Question: I am creating an application in Java in which I would like the Menu Items to be grouped like we see in many applications.
Here is an example:

Notice how a gray bar is visually separating the options.
How is this done in Java (Swing) -- can it be done?
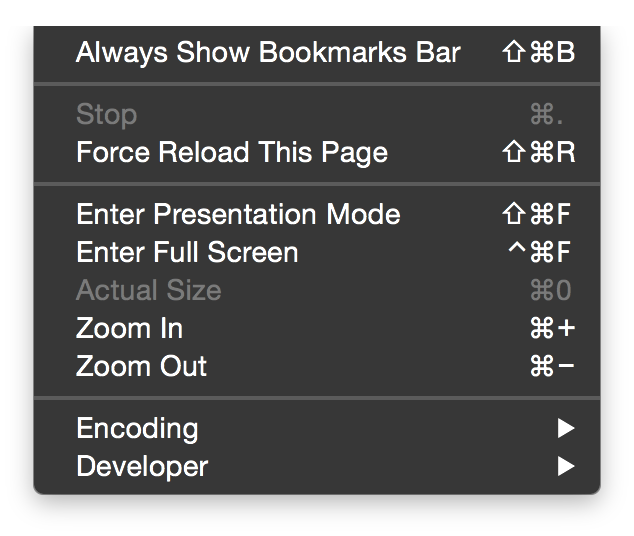
Answer: The <URL>' method that should do just what you want.
i.e.,
'''
JMenu editMenu = new JMenu("Edit");
editMenu.add(new JMenuItem("Foo"));
editMenu.add(new JMenuItem("Bar"));
editMenu.addSeparator();
editMenu.add(new JMenuItem("Baz"));
editMenu.add(new JMenuItem("Bif"));
'''